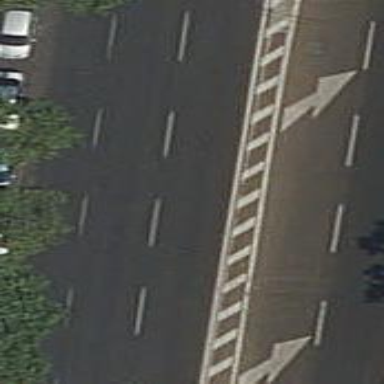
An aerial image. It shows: Secondary road with asphalt surface. It includes shared lane cycleway with pictogram markings.